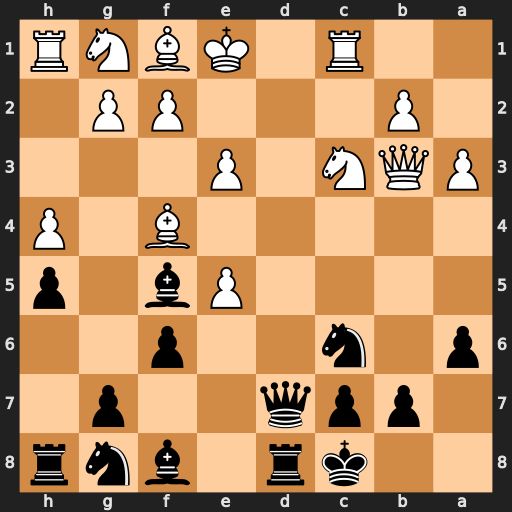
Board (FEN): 2kr1bnr/1ppq2p1/p1n2p2/4Pb1p/5B1P/PQN1P3/1P3PP1/2R1KBNR
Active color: b
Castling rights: K
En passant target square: -
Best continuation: Qd2#